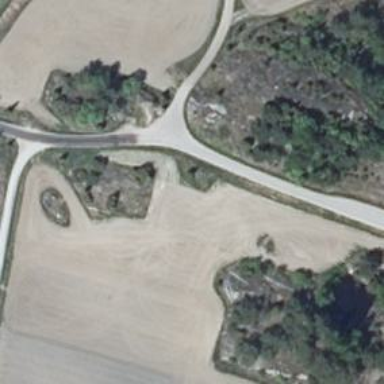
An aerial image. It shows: Unclassified road.